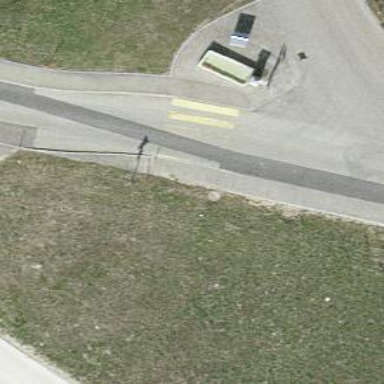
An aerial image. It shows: Zebra crossing on the road.